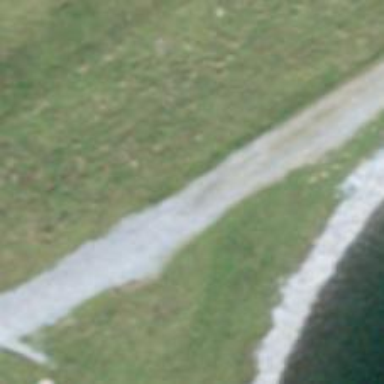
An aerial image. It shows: Pebblestone path.